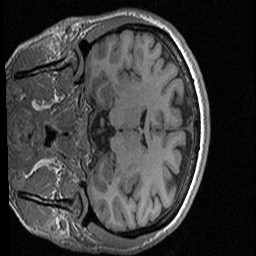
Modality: T1w
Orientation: coronal
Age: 49
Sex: female